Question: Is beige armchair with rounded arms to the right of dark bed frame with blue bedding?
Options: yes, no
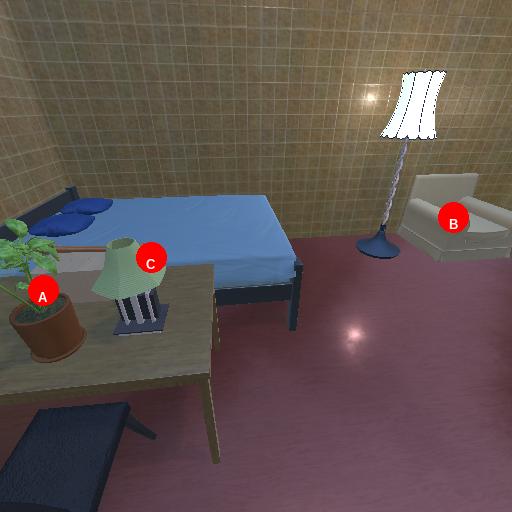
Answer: yes